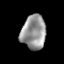
Tissue: prostate
Cell type: Epithelial cells
Senescence score: 0.3369
Nuclear area (px): 819
Mean DAPI intensity: 150.866